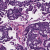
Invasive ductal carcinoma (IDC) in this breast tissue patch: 1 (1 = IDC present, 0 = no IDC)